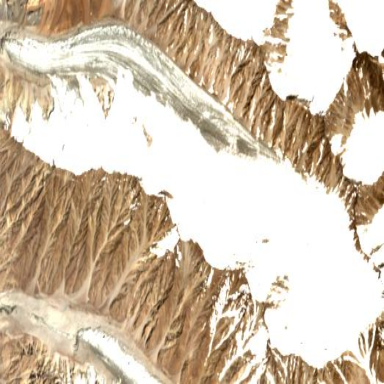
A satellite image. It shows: Stunning view of glacier.